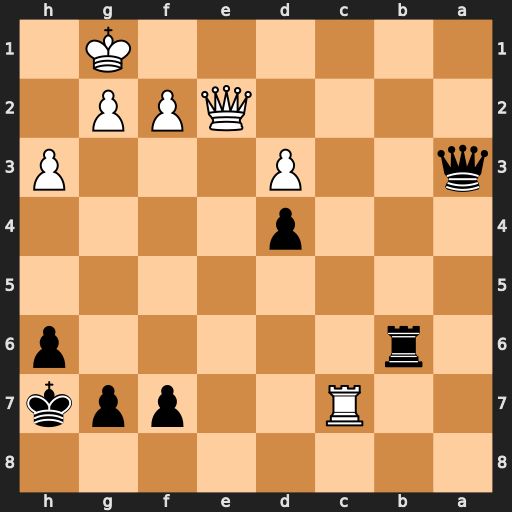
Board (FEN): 8/2R2ppk/1r5p/8/3p4/q2P3P/4QPP1/6K1
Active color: b
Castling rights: -
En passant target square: -
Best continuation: Rb1+ Kh2 Qd6+ g3 Qxc7